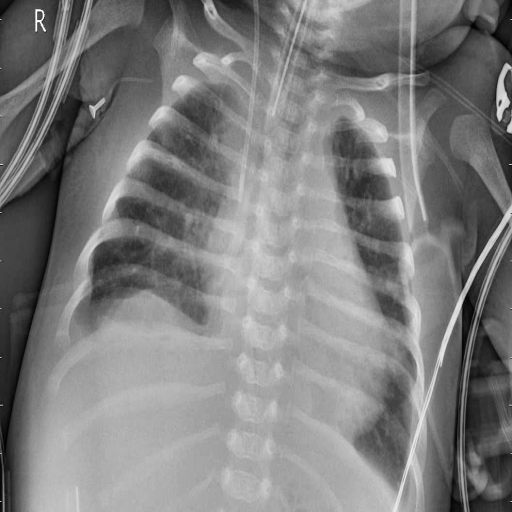
Finding: PNEUMONIA